Interaction volume radius: 5 \u00c5
Interaction volume height: 15 \u00c5
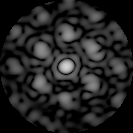
Disorder parameter: 0.5673